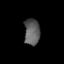
Tissue: prostate
Cell type: T cells
Senescence score: 0.326
Nuclear area (px): 402
Mean DAPI intensity: 93.684